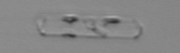
Label: Cerataulina_pelagica